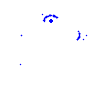
Particle: kaon